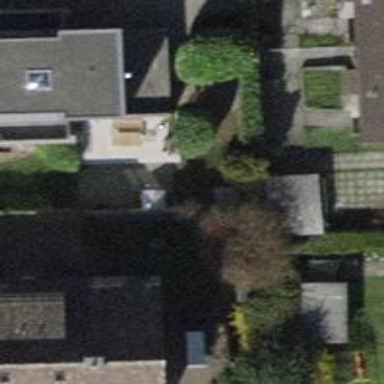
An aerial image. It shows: Populus tree with broadleaved evergreen leaves in garden.